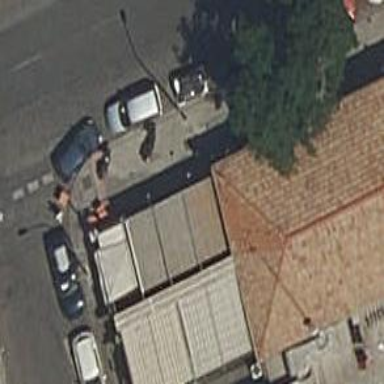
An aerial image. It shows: Restaurant.